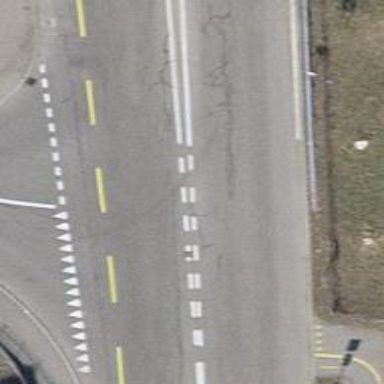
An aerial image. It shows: Primary highway with asphalt surface. There is separate sidewalk and cycle lane on the left side.